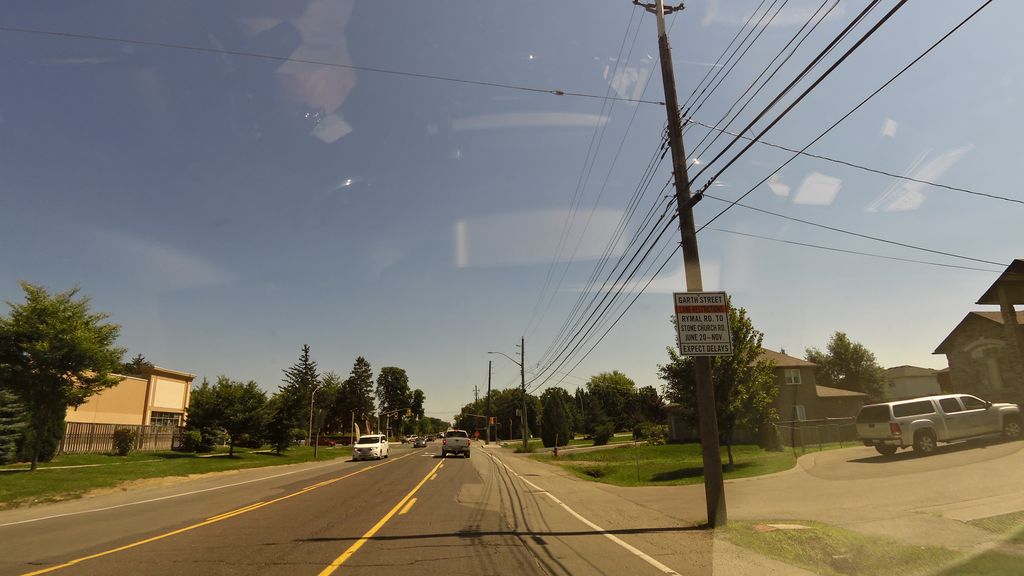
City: hamilton